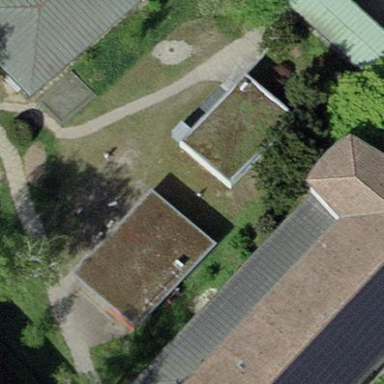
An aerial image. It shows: Kindergarten building.